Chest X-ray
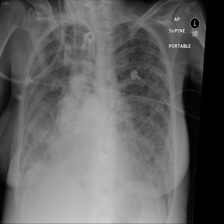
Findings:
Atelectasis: negative
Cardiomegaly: negative
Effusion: negative
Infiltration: positive
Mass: positive
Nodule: negative
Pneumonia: negative
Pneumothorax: negative
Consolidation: negative
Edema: negative
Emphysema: negative
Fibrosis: negative
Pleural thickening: negative
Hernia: negative